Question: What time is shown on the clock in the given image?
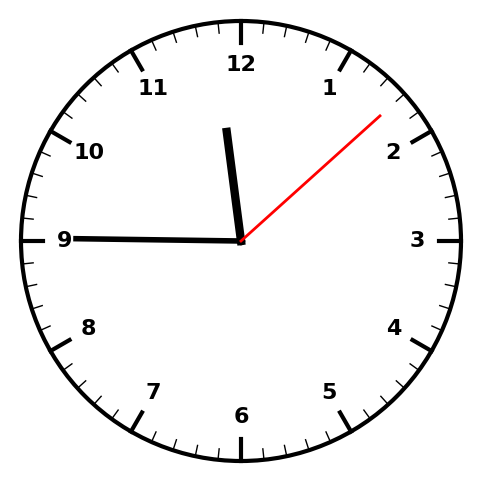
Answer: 11:45:08